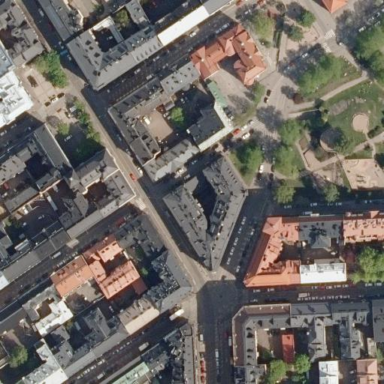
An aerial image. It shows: View of city block.